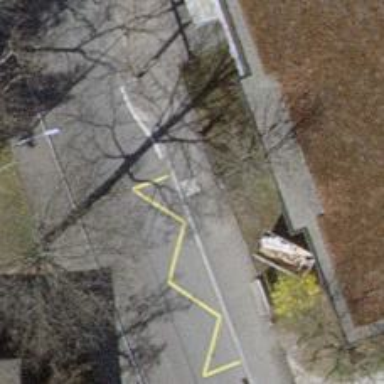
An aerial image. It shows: Bus stop with platform for public transport.